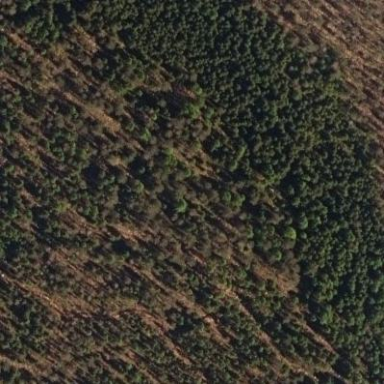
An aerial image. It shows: Needle-leaved woodland.